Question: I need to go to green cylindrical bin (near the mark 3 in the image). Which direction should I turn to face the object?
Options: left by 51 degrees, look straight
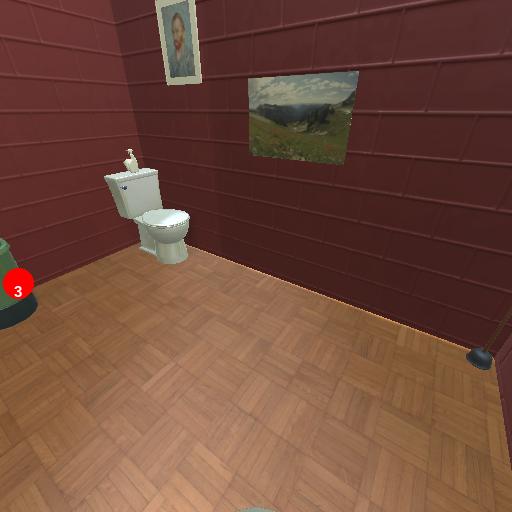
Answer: left by 51 degrees